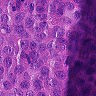
Metastatic tissue present: yes